Question: I'm running a UI test where I need to test an firebase phone authentication function using the waitForExpectations API. Currently i'm using two 'waitForExpectations', In the first command working fine but in second command the Code goes to crash.
'''
func testsendOTPAndVerify() {
let expection = expectation(description: "OTP Send With Correct Number")
let signupClassMthd = SignupScreen(phoneNumber: .constant("<PHONE>"))
signupClassMthd.verify { response, verificationId in
XCTAssert(response == true)
if response {
expection.fulfill()
self.testVerifyOTP(verificationID: verificationId)
}
}
self.waitForExpectations(timeout: 30) { respoError in
if let errors = respoError {
print("OTP Send ",errors.localizedDescription)
}
}
}
func testVerifyOTP(verificationID:String){
let expection = expectation(description: "Check OTP")
let verfyClassTest = VerficationCode(phoneNumber: .constant(CommonAllString.BlankStr), verificationID: .constant(verificationID))
verfyClassTest.verifyPhoneNumberAndLogin(OtpEndrdCode: "000000") { response, responseBool in
if response == true && responseBool == false {
expection.fulfill()
}
XCTAssert(response == true && responseBool == false)
}
self.waitForExpectations(timeout: 30) { respoError in
if let errors = respoError {
print("Check OTP = ",errors.localizedDescription)
}
}
}
'''

> Thread 1: "Terminating app due to uncaught exception 'NSInternalInconsistencyException', reason: 'API violation - calling wait on test case while already waiting.'"
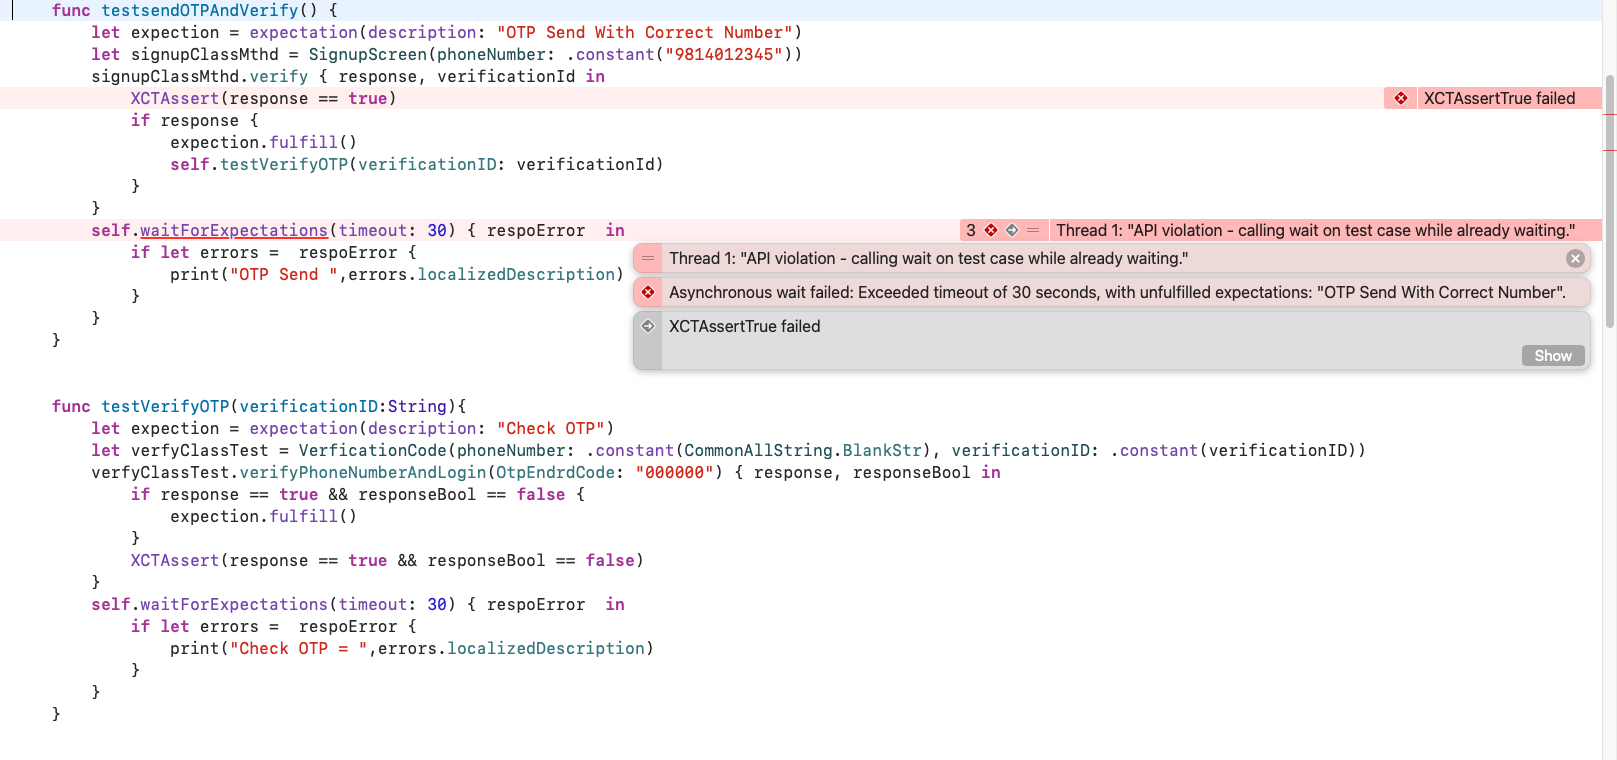
Answer: > Declare in the class not in the function.
'''
let signInVerifyUsrExpc = XCTestExpectation(description: "signInVerifyUsrExpc")
func testsendOTPAndVerify() {
signInVerifyUsrExpc.expectedFulfillmentCount = 2
let signupClassMthd = SignupScreen(phoneNumber: .constant("<PHONE>"))
signupClassMthd.verify { response, verificationId in
XCTAssert(response == true)
if response {
self.testVerifyOTP(verificationID: verificationId)
self.signInVerifyUsrExpc.fulfill()
}
}
wait(for: [signInVerifyUsrExpc], timeout: 100.0)
}
func testVerifyOTP(verificationID:String){
let verfyClassTest = VerficationCode(phoneNumber: .constant(CommonAllString.BlankStr), verificationID: .constant(verificationID))
verfyClassTest.verifyPhoneNumberAndLogin(OtpEndrdCode: "000000") { response, responseBool in
if response == true && responseBool == false {
self.signInVerifyUsrExpc.fulfill()
}
XCTAssert(response == true && responseBool == false)
}
}
'''